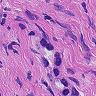
Metastatic tissue present: yes